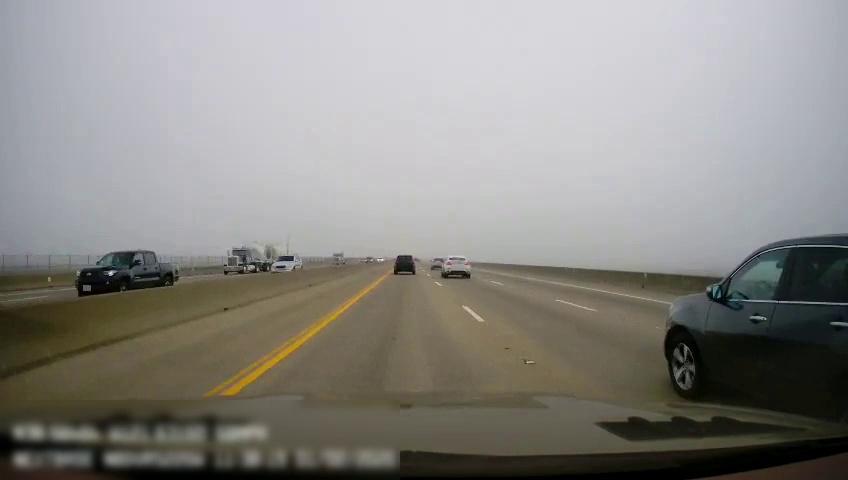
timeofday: Day
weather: Cloudy
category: Drivable Space
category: Drivable Space
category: Vehicles | Truck
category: Vehicles | SUV
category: Vehicles | Truck
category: Vehicles | Truck
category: Vehicles | Car
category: Vehicles | SUV
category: Vehicles | SUV
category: Vehicles | SUV
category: Vehicles | SUV
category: Lanes | Current Lane
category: Lanes | Current Lane
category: Lanes | Alternate Lane
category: Lanes | Alternate Lane
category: Lanes | Alternate Lane
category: Lanes | Opposite Lane
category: Lanes | Opposite Lane